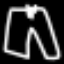
Label: pants